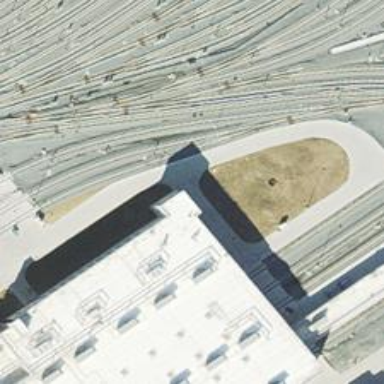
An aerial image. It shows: Yard area with electrified rail tracks.